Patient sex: M
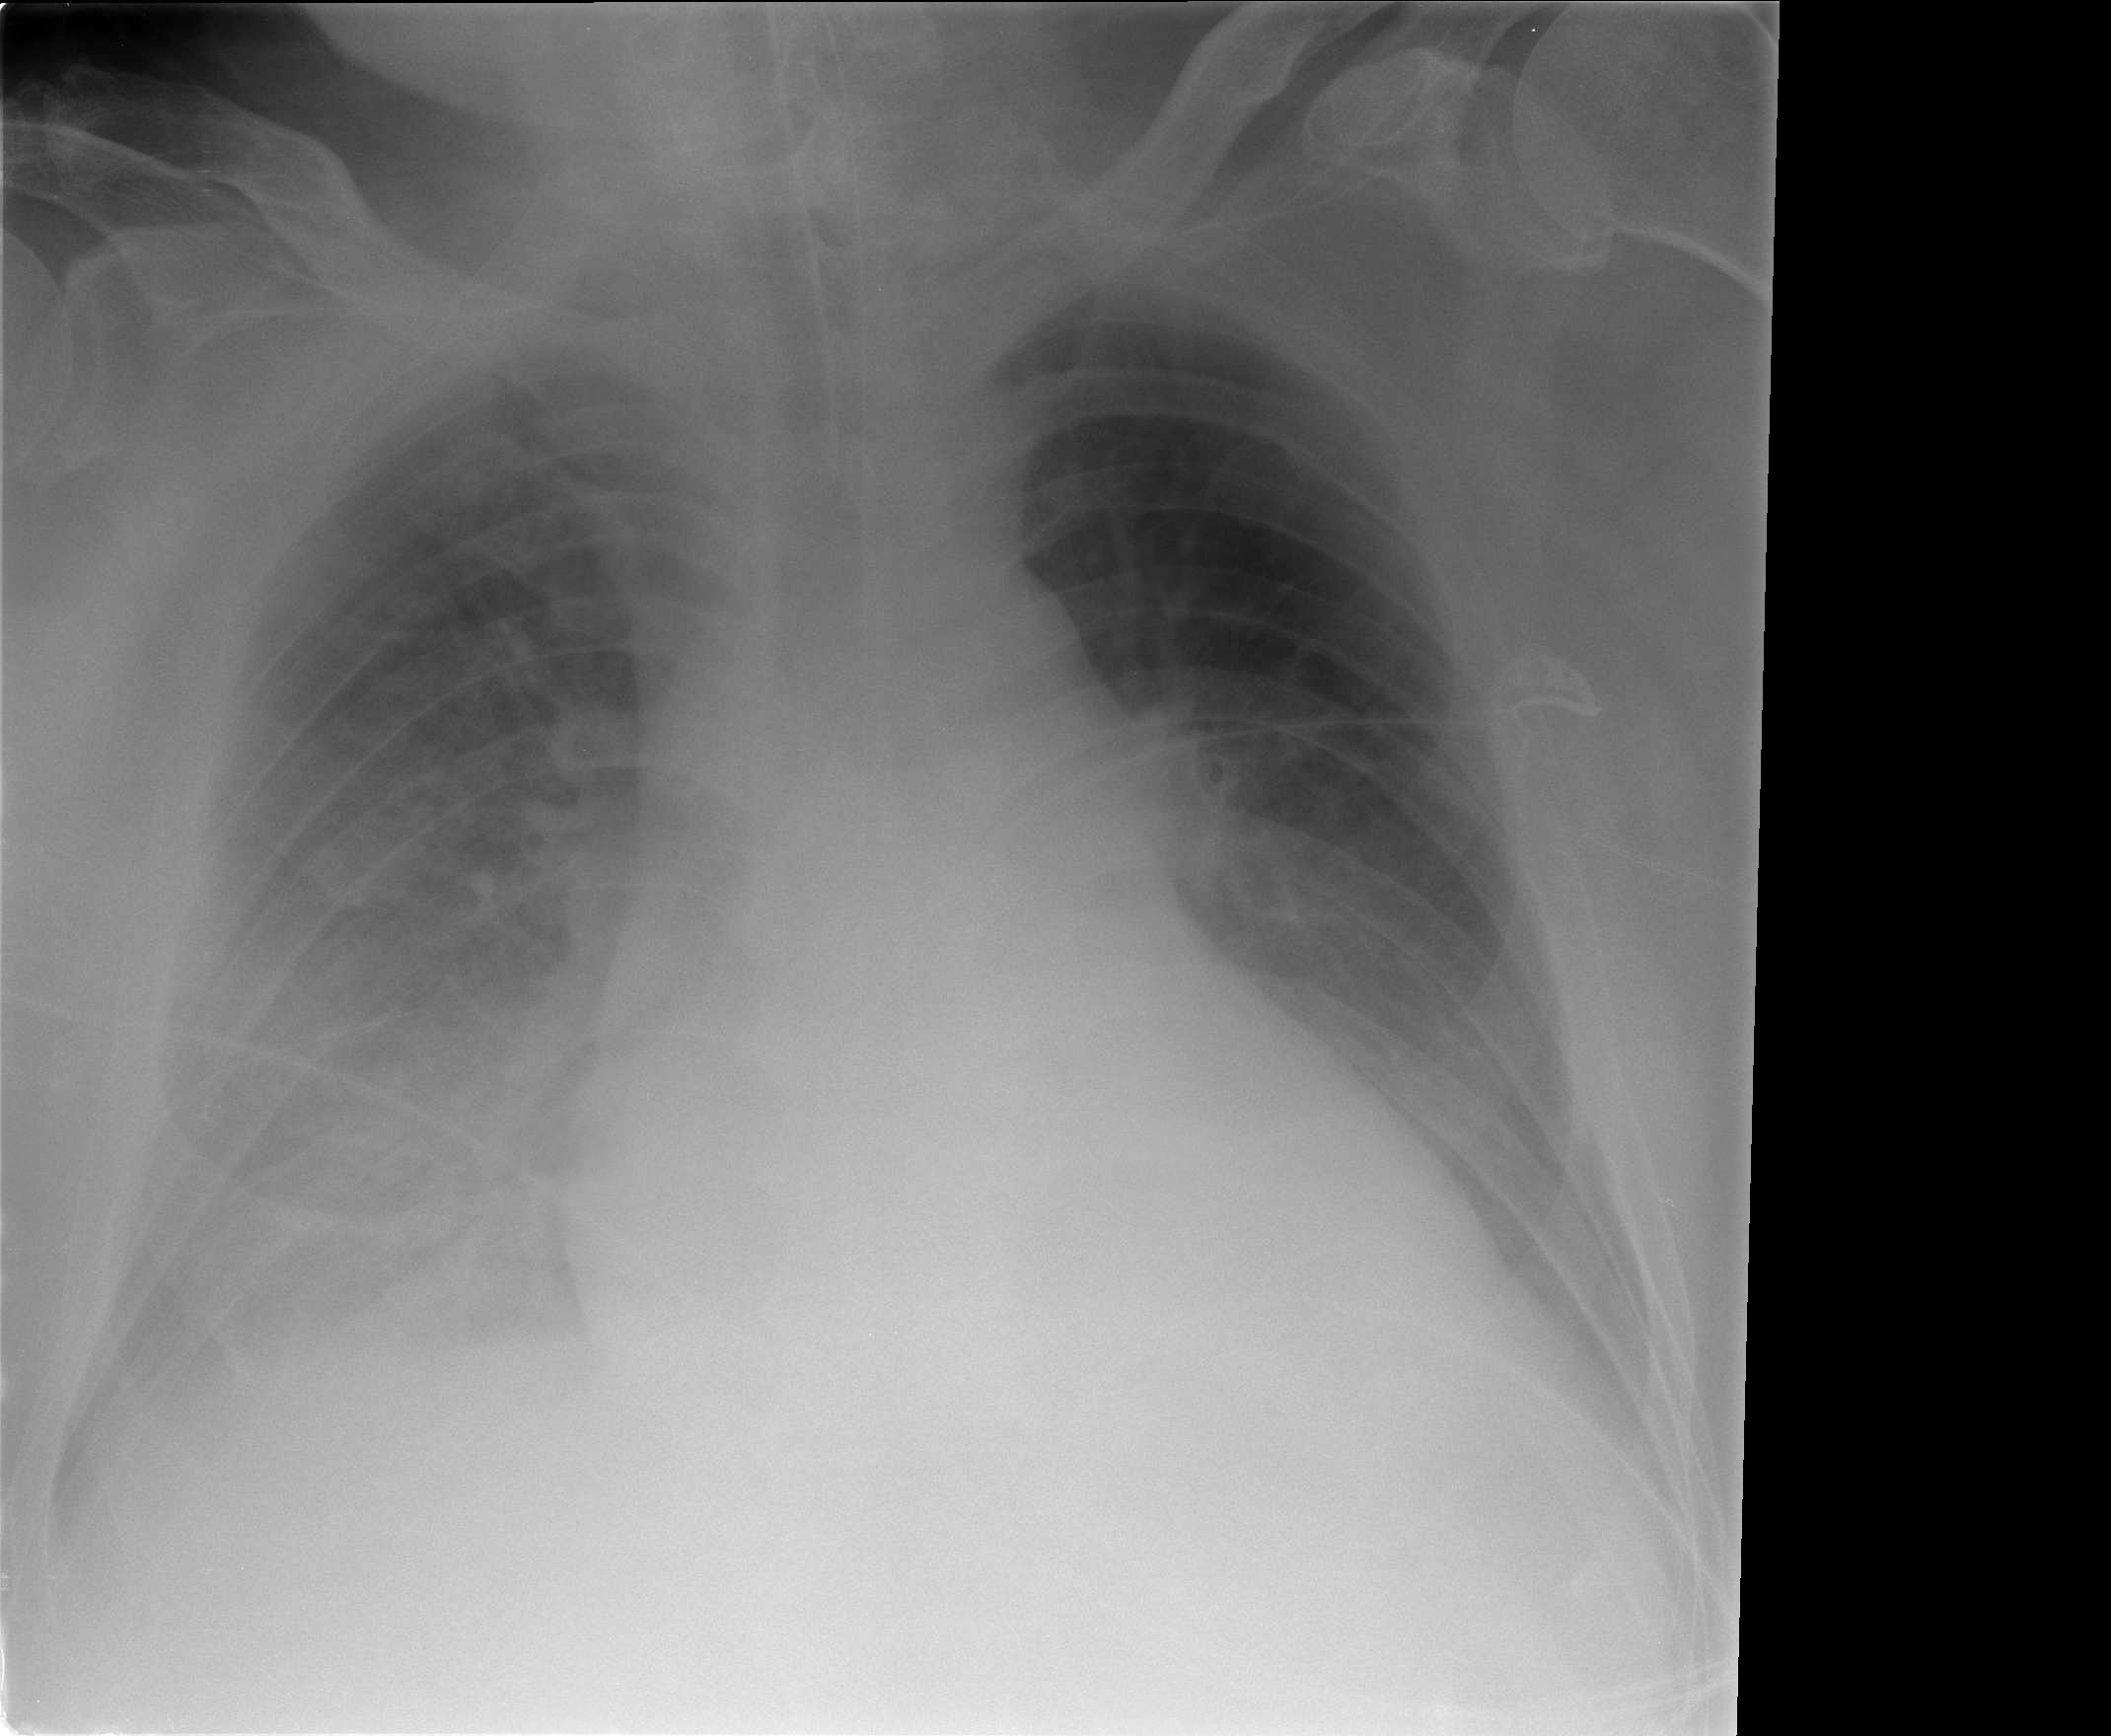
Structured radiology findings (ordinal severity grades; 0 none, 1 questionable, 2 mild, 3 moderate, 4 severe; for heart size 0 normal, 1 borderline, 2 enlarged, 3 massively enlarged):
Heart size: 2
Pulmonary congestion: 2
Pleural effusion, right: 2
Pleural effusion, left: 2
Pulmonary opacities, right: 4
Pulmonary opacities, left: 0
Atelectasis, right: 3
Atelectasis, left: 2